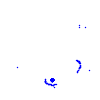
Particle: electron